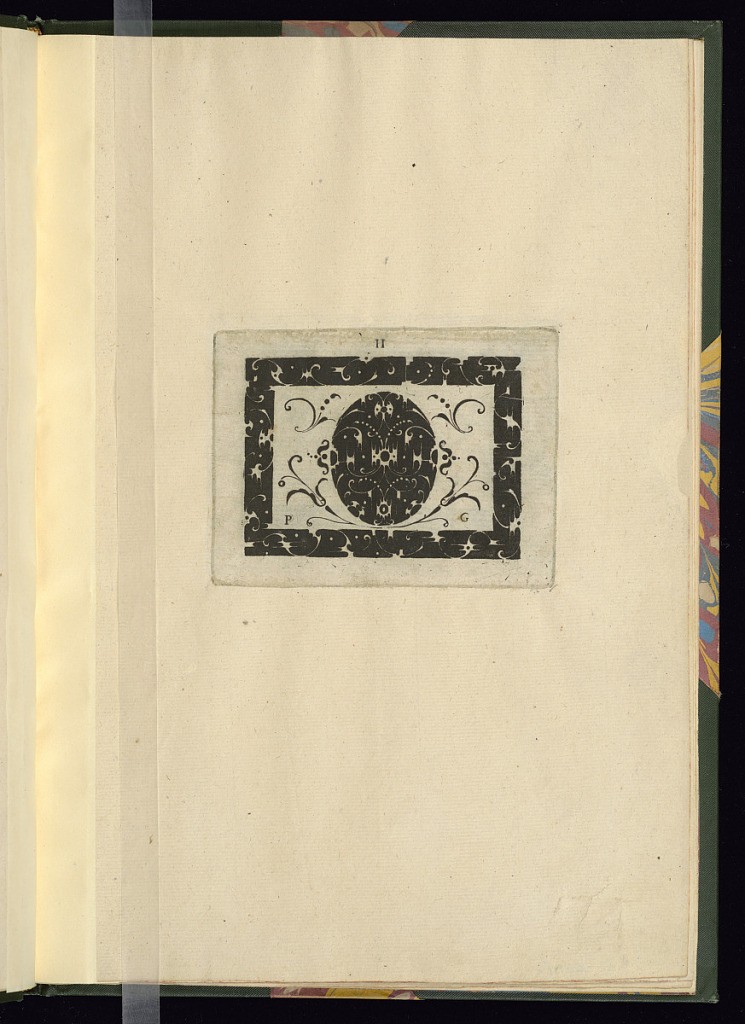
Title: Ornament Design
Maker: Pierre Gandin, French, active 15??-16??
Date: early 17th century
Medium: Etching on paper
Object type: Print
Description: A rectangular ornament design with an oval in the center framed by scrolling leaves, fleurons and a border. The oval and border in silhouette feature c-scrolls, s-scrolls, and dots. The plate is numbered and signed.